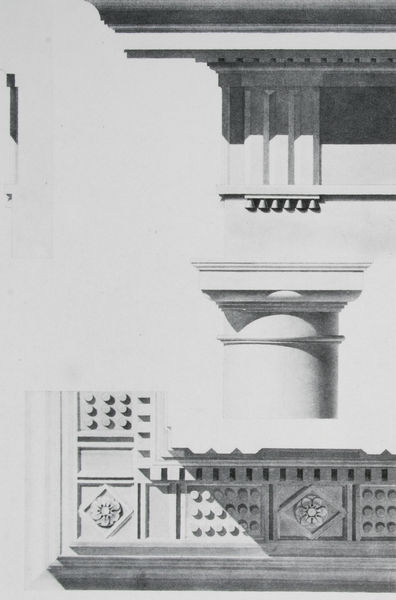
Titel: Studienzeichnung dorisches Gebälk
Künstler: Friedrich von Gärtner
Standort: München
Institution: Architekturmuseum der Technischen Universität
Schlagwörter: schatten, weiß, ausschnitt, blume, blumen, grau, hell, licht, marmor, schwarz, skizze, säule, säulen, zeichnung, dach, muster, ornament, architektur, stein, sonne, klassizismus, rund, relief, ecke, fassade, fischer, modern, mauer, grafik, graphik, linien, weis, bordüre, detail, dekor, floral, gerade, ornamente, verzierung, platte, aufsicht, kante, antike, eckig, linie, schlicht, schnitt, kreise, entwurf, architrav, rom, kapitell, ecken, fragment, fries, raute, sims, gesims, rosette, untersicht, griechisch, historismus, kanneluren, plan, tempel, basis, dorisch, klassik, schaft, kanten, römisch, gebälk, klenze, abakus, echinus, aufriss, triglyphen, säulenordnung, ordnung, dorica, metope, triglyphe, zahnschnitt, säulenschaft, guttae, toskanisch, dorika, zahnfries, pläne, dreischlitz, dreischlitzplatte, hellas, anuli, tropfstein, methope, helenisch, tropfsteine, nühre, triglyph, antilk, weiß gebäude